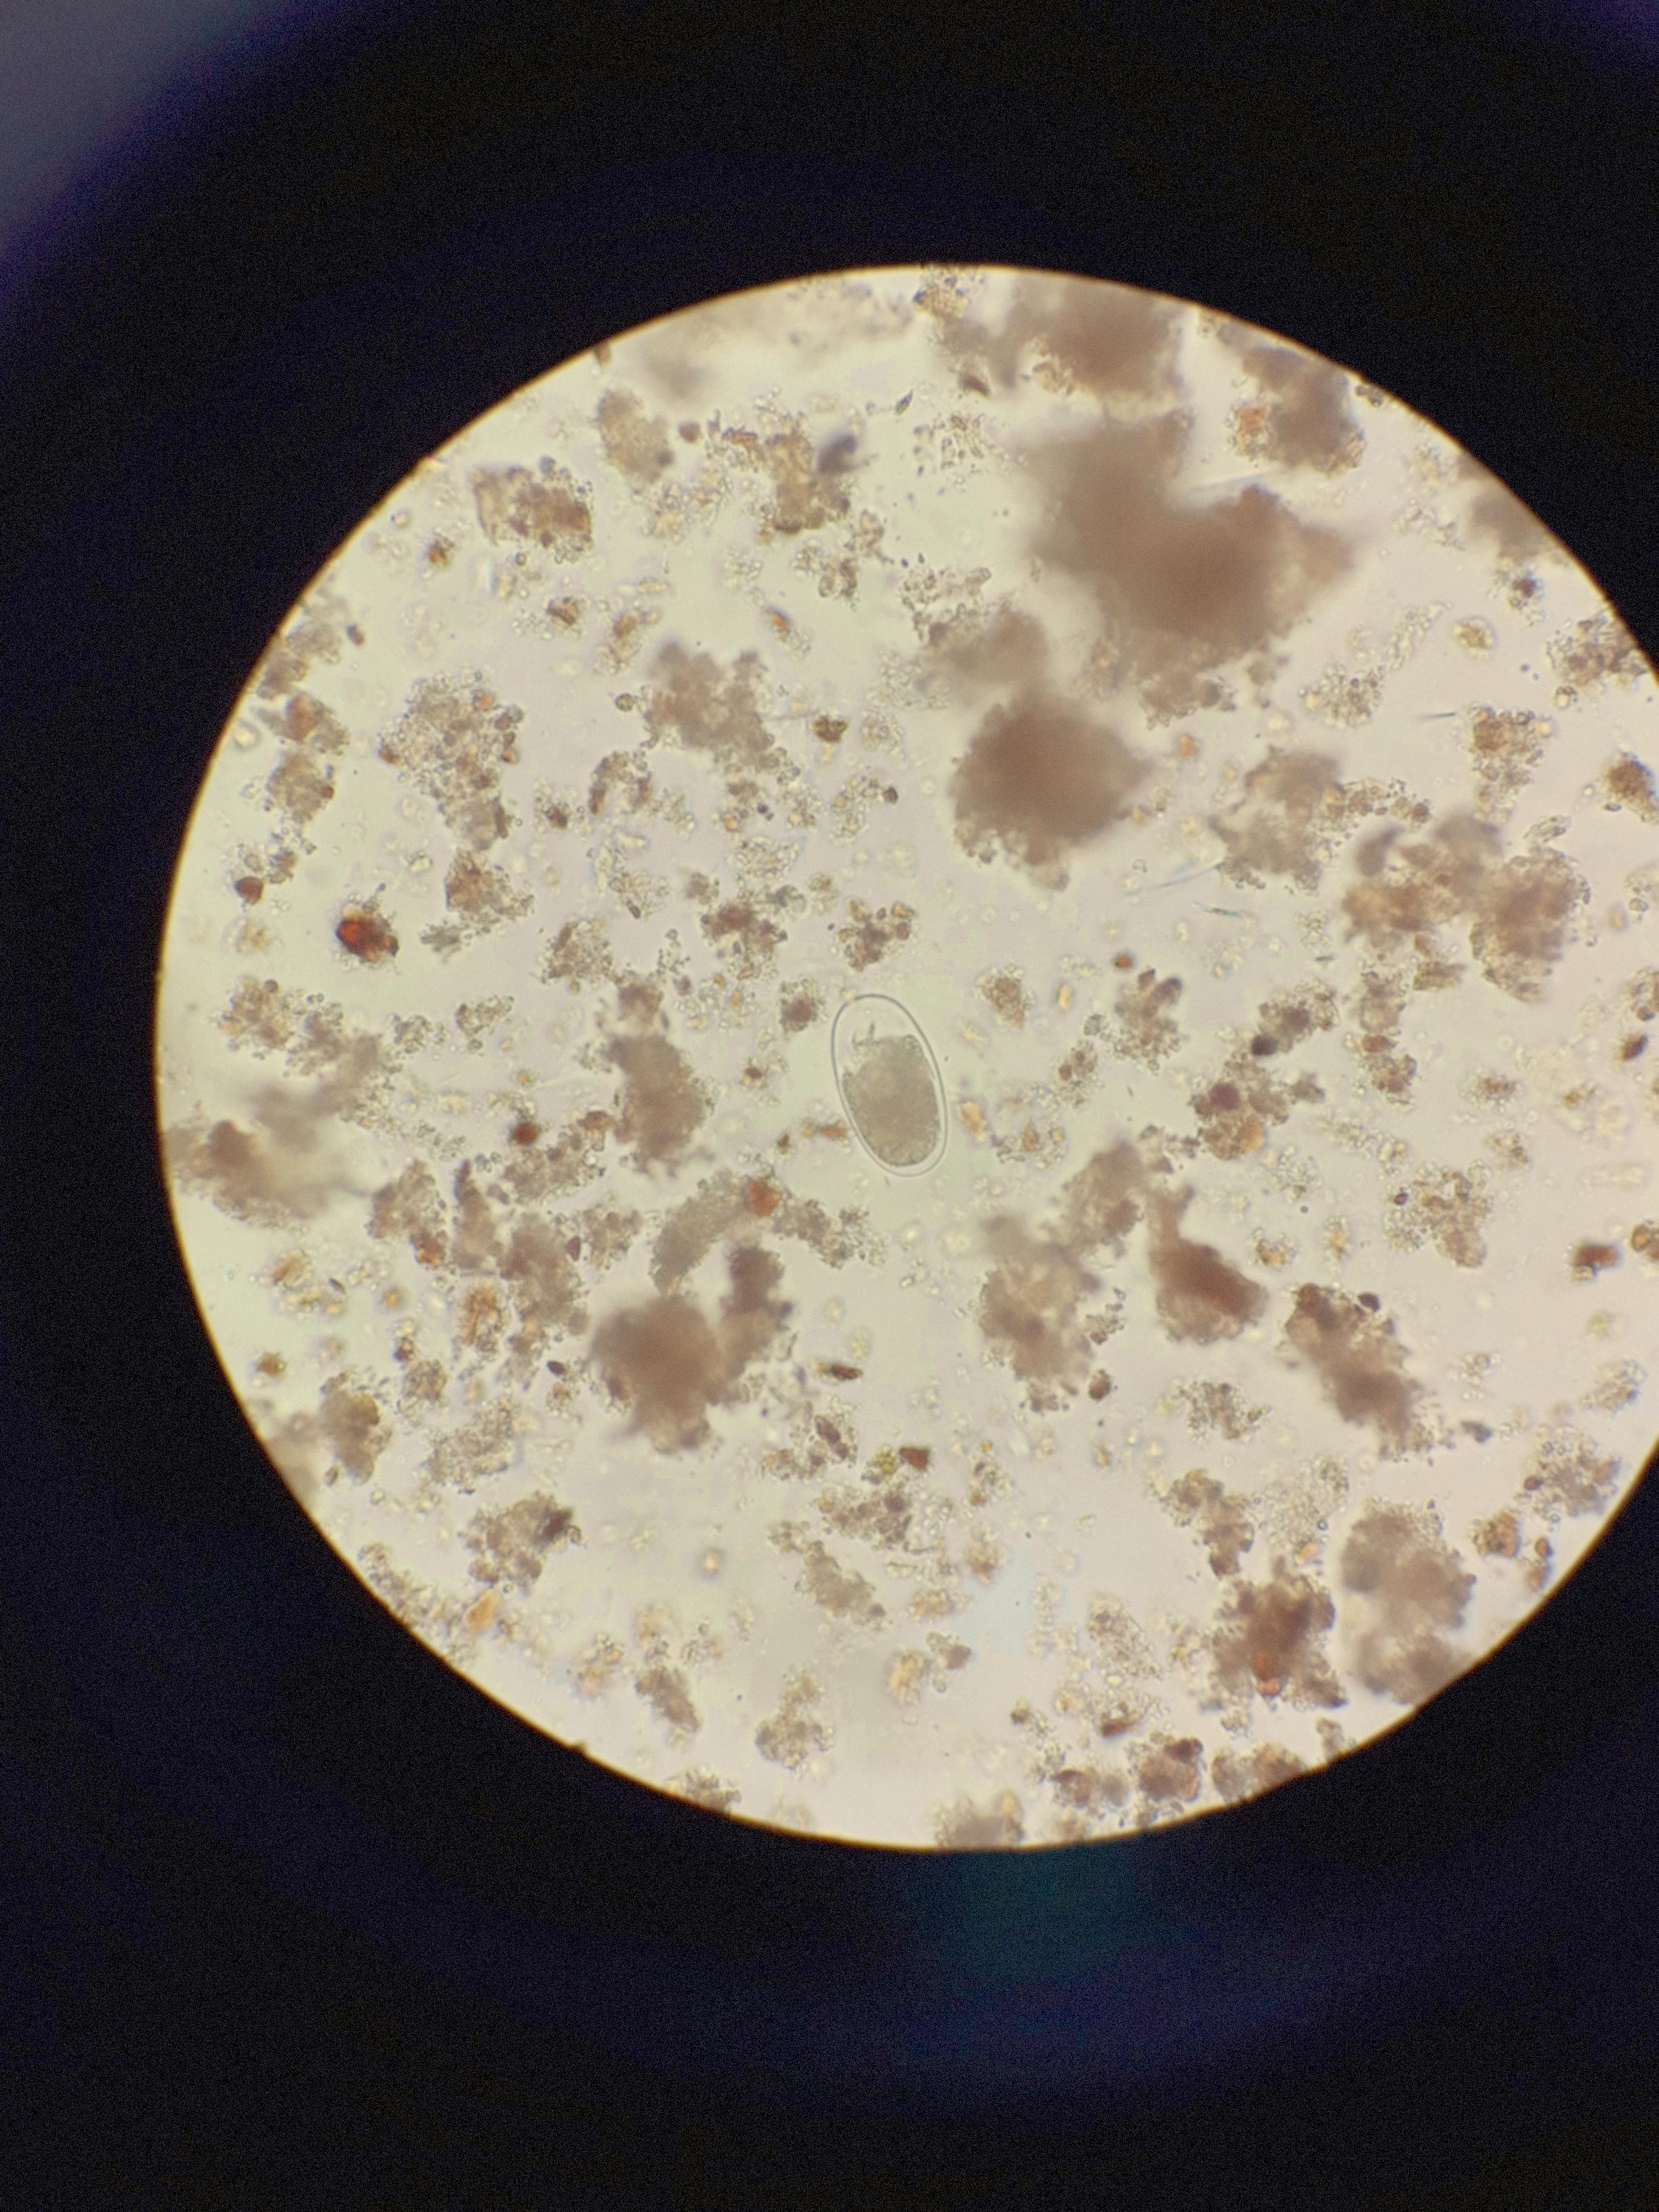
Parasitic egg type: Hookworm egg